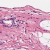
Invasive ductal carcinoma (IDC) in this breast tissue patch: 0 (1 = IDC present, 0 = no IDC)